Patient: sex M, age 70
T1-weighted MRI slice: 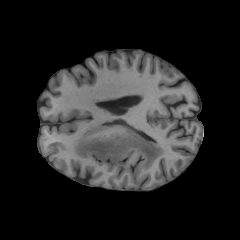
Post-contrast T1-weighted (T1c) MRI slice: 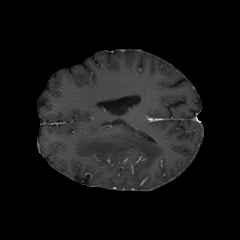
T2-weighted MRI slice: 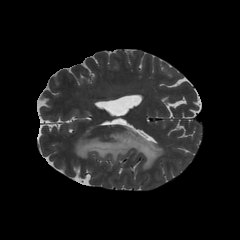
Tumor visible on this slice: yes
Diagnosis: Glioblastoma, IDH-wildtype
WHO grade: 4